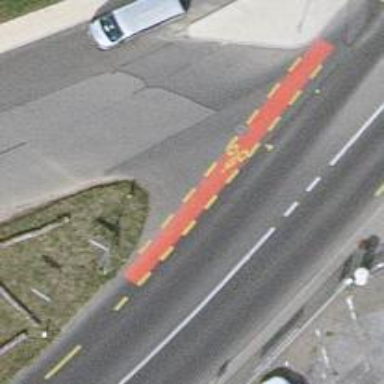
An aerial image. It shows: Road with stop sign.